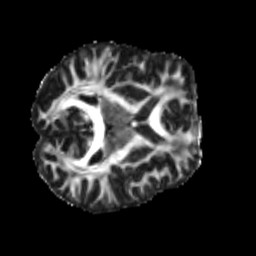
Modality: FA
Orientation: axial
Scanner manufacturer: siemens
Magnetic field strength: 3 T
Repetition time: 4 s
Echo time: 0.0594 s